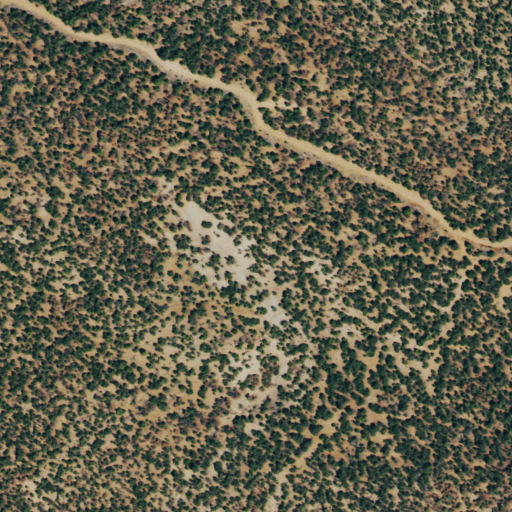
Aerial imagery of ridge(s) in Colorado named Naturita Ridge containing only evergreen forest